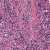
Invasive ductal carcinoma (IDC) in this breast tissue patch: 1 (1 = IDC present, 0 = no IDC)